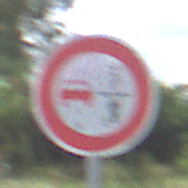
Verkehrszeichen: VerbotUeberholenEinspurigeFahrzeuge
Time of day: Midday
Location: Outdoor (Nature)
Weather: PartlyCloudy
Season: NotSpecified
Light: Natural